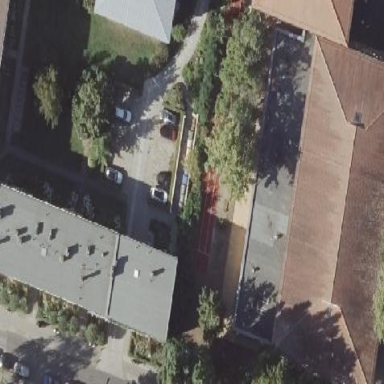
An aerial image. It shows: Building with hipped roof.